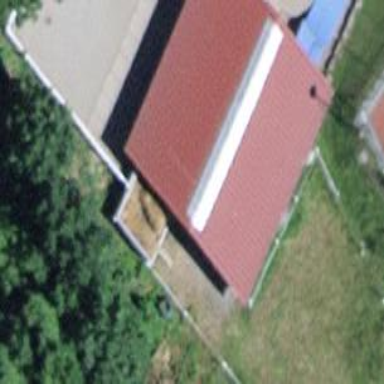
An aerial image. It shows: Stable.